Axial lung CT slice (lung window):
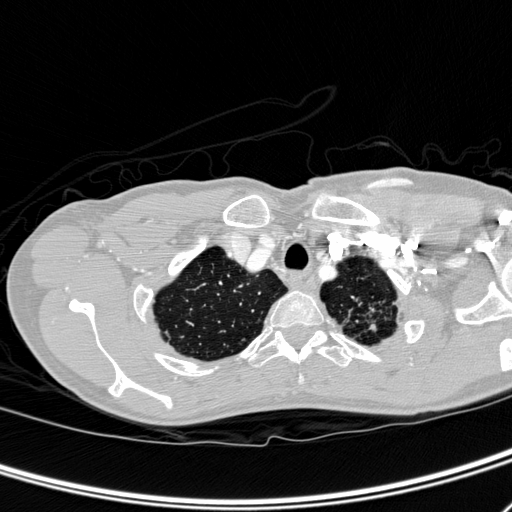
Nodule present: no